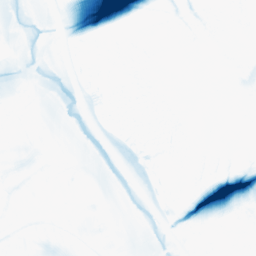
Category: morphological
Decomposition family: morphological_ellipse
Decomposition parameters: operation: closing
width: 50
height: 20
Upsampling method: sinc_hamming
Upsampling parameters: scale: 2
kernel_size: 4
Upsampling scale: 2